Question: What is the value of this measurement?
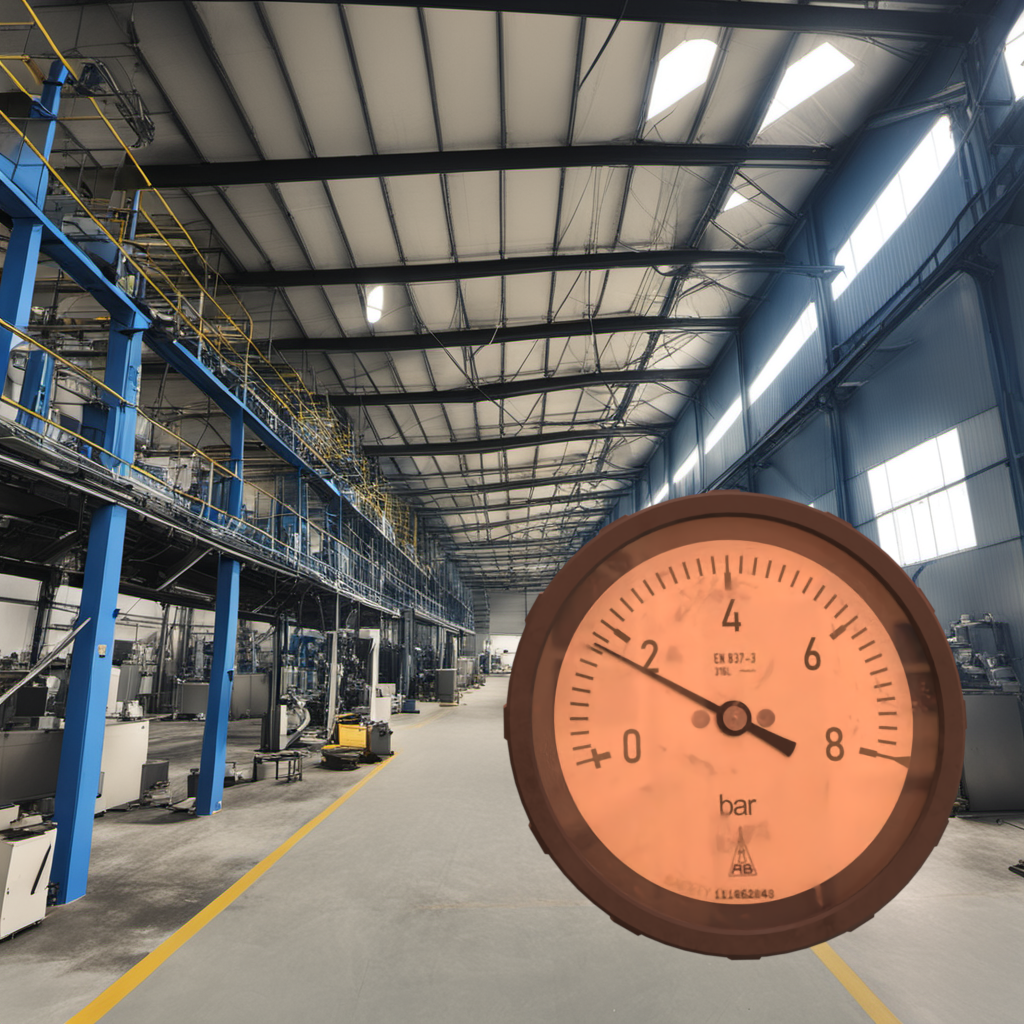
Answer: The result is 1.73
Question: What is the reading range of the measurement in the image?
Answer: The range is from 0 to 8
Question: What is the minimum and maximum value range of this measurement?
Answer: The minimum value is 0 and the maximum value is 8